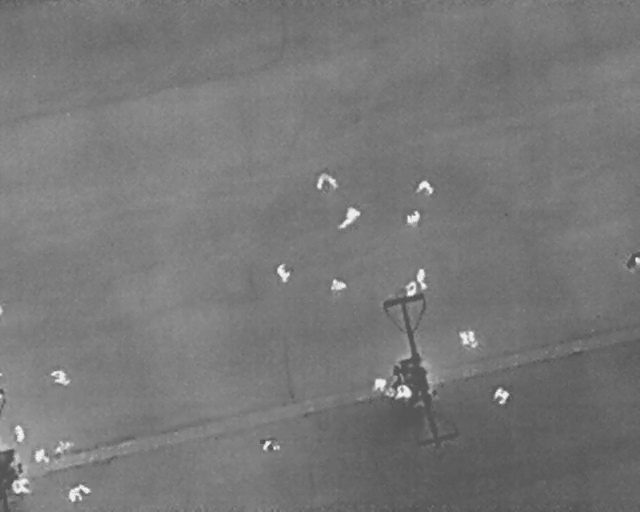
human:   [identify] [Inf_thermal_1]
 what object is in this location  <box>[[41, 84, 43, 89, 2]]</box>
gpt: <ref>1 large person at the bottom</ref>

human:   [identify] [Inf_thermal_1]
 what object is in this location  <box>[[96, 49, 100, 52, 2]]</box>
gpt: <ref>1 large person at the right</ref>